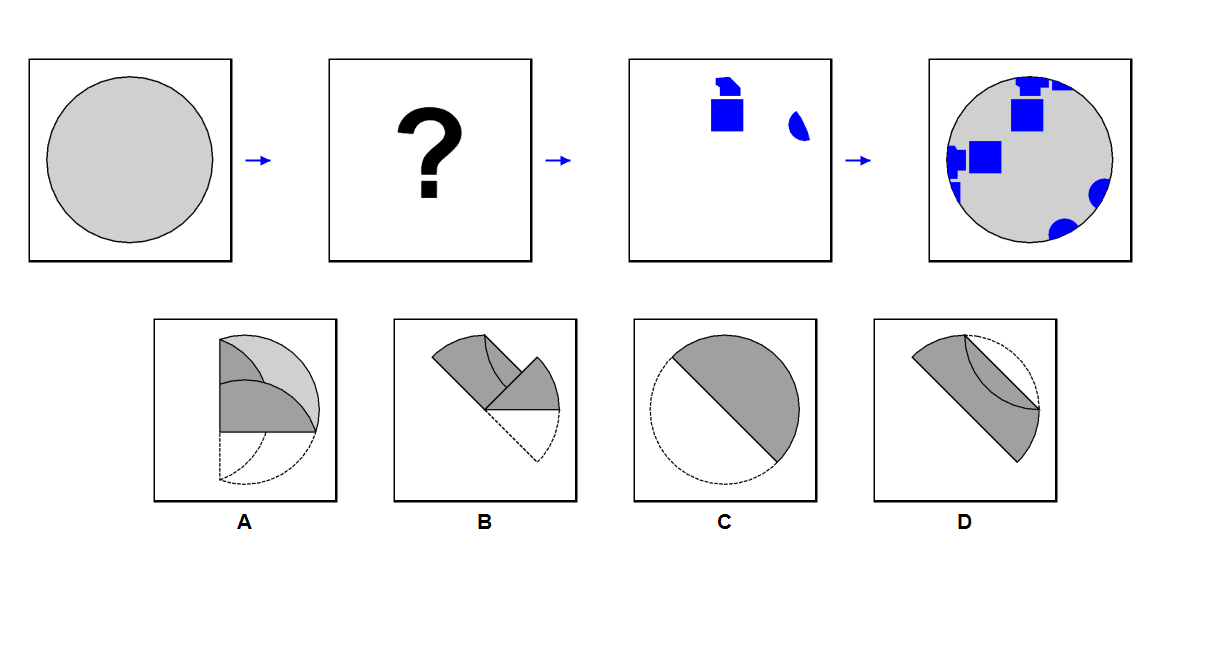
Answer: A